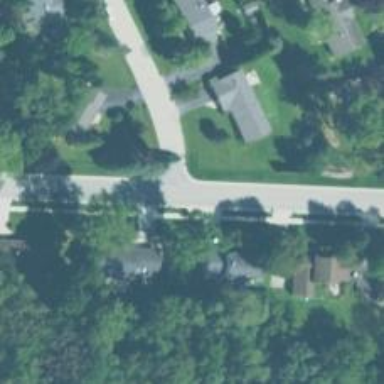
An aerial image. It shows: Footway along the road.